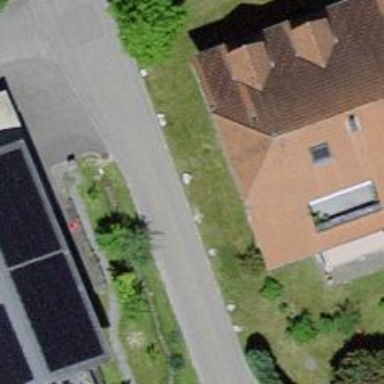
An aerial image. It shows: Residential road with asphalt surface and no sidewalk.